Aerial crown-view tile of a tropical tree (Barro Colorado Island, Panama), acquired 20250715:
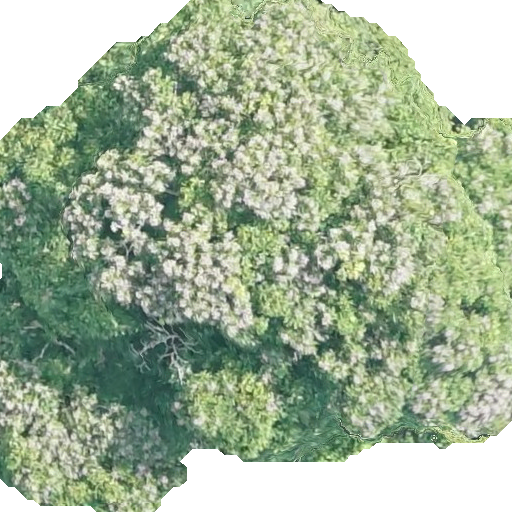
Species: Dipteryx oleifera
GBIF accepted scientific name: Dipteryx oleifera
Crown area: 342.312 m²